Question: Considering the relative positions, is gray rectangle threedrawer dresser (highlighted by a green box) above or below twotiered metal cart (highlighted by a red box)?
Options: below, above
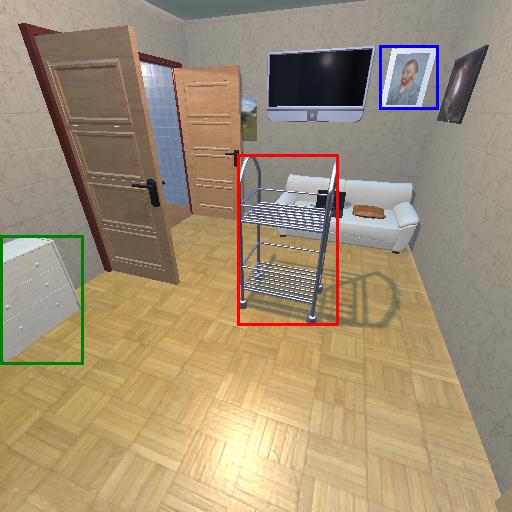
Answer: below